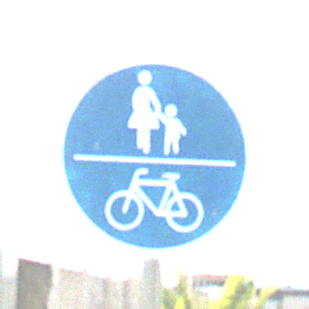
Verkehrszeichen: GemeinsamerGehUndRadweg
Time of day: Midday
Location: Outdoor (Suburban)
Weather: PartlyCloudy
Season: Summer
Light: Natural